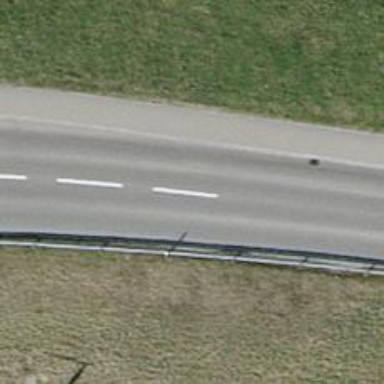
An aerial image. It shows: Tertiary road with asphalt surface and cycle track on the left side.